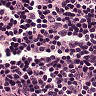
Metastatic tissue present: no